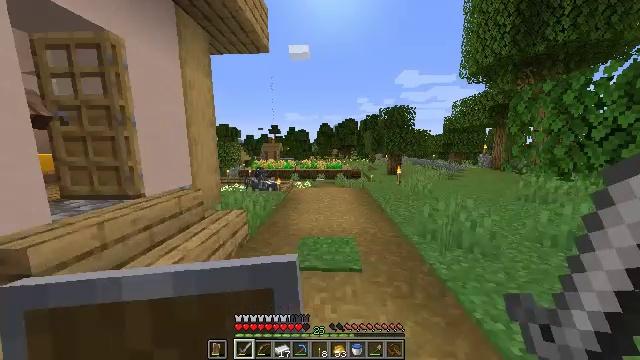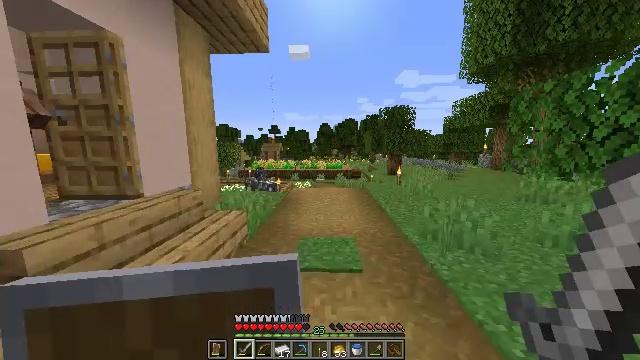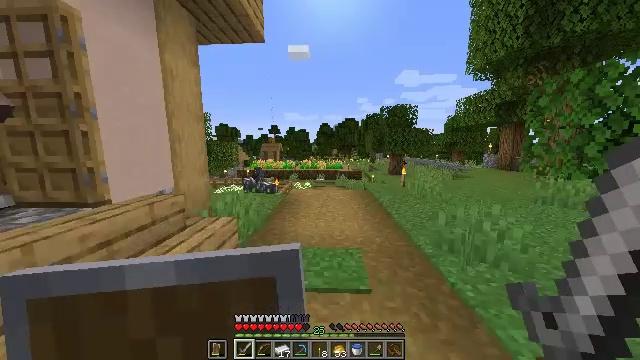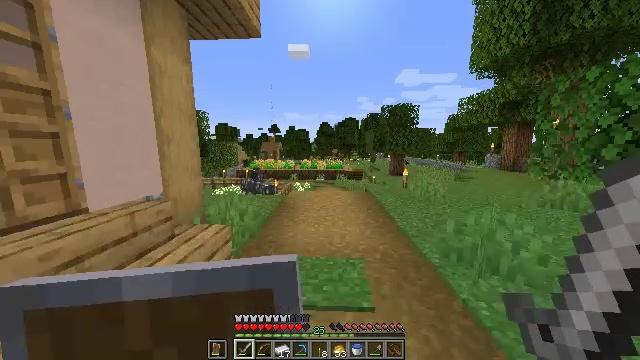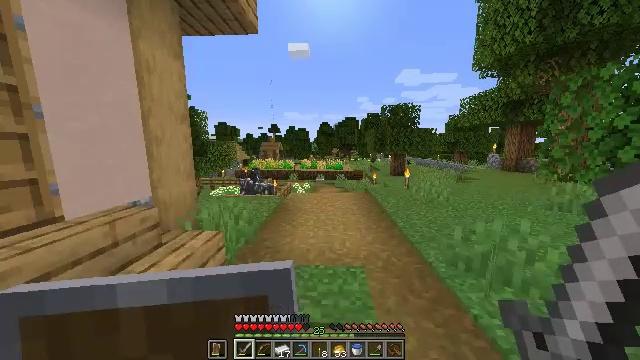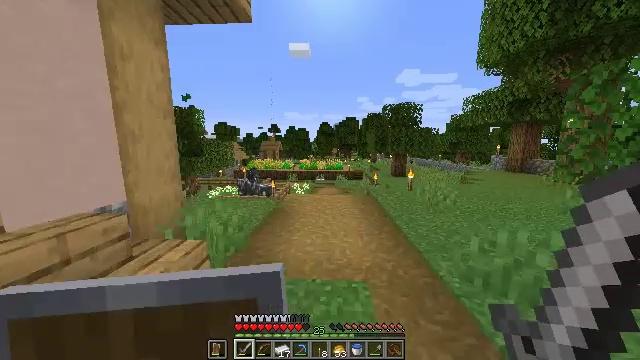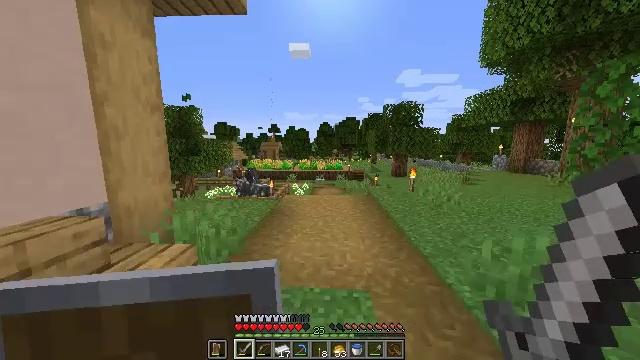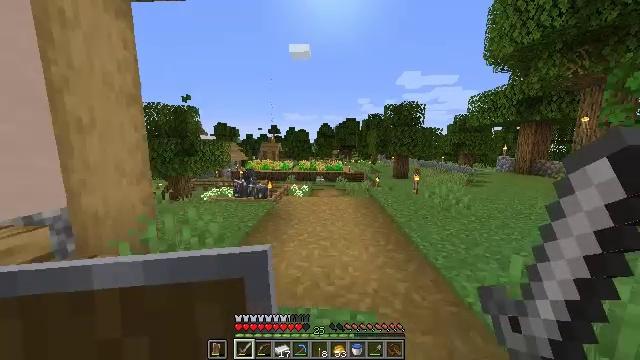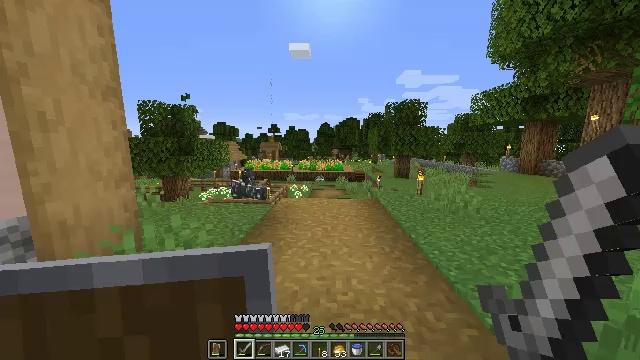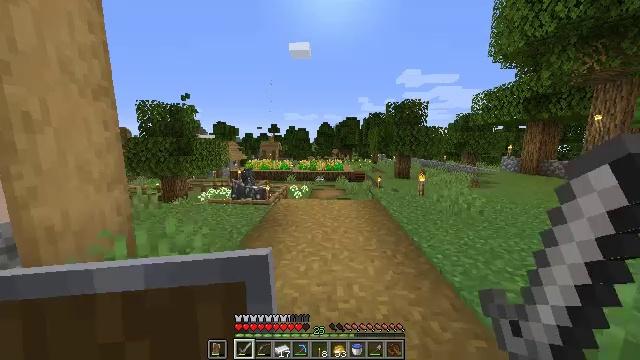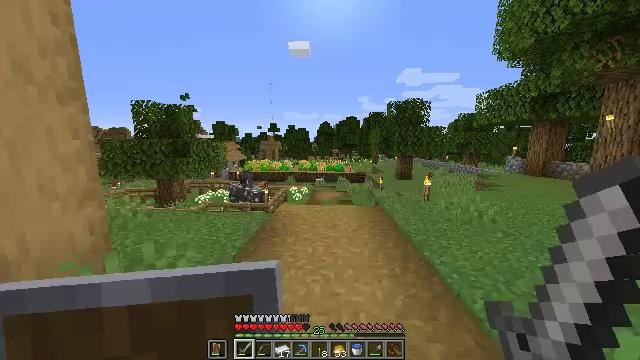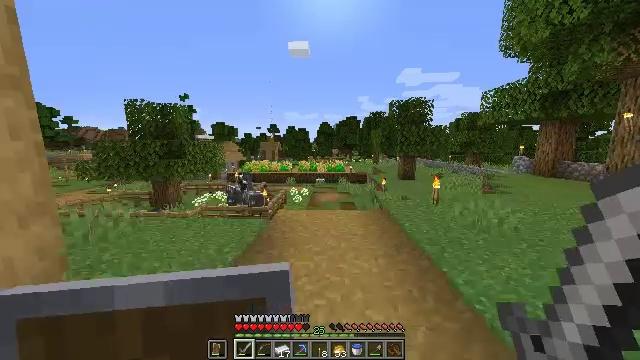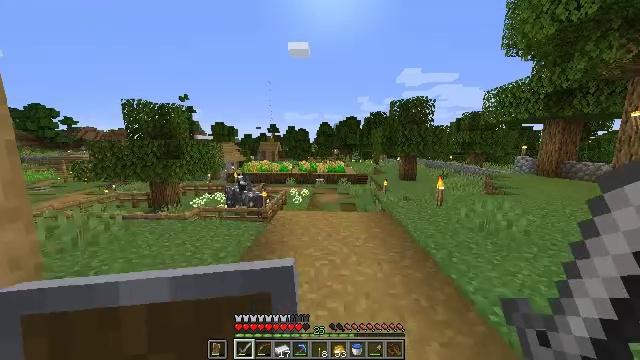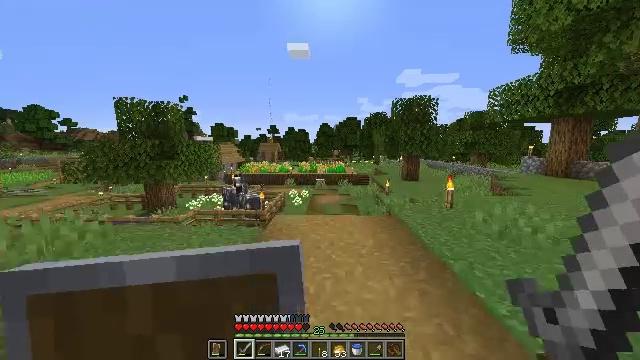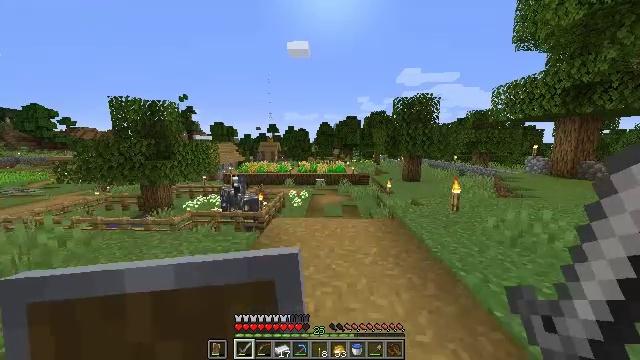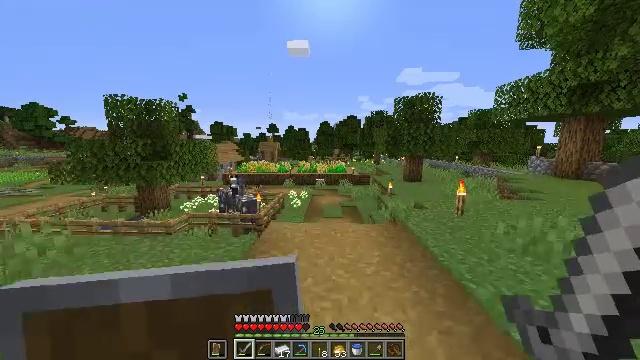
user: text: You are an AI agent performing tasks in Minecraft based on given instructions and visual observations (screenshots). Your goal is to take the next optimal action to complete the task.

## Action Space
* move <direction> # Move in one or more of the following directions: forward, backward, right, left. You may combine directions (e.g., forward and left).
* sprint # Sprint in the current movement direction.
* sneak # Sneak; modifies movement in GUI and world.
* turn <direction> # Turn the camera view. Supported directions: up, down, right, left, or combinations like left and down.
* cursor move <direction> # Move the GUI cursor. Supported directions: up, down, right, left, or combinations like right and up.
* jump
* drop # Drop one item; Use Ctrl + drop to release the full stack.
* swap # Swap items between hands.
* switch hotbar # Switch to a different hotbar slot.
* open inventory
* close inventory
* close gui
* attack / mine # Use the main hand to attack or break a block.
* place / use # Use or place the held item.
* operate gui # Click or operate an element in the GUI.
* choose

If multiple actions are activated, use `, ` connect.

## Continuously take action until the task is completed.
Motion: motion action
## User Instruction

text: Interact with the crafting table to make a coal block.
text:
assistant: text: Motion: move forward, sprint
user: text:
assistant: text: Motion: move forward
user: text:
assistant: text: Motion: move forward
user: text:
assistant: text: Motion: move forward
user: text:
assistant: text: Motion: move forward
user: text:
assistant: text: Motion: move forward
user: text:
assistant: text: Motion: move forward
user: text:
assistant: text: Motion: move forward
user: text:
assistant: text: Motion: move forward
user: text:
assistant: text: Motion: move forward
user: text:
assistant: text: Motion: move forward
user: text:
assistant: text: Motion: move forward
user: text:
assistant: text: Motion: move forward
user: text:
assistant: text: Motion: move forward
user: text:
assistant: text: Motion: move forward
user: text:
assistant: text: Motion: move forward
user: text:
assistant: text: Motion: move forward
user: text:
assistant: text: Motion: move forward
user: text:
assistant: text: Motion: move forward
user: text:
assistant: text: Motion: move forward
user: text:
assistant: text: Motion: move forward
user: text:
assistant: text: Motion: move forward
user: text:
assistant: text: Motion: move forward
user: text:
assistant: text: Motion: move forward
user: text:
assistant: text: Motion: move forward
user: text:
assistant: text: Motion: move forward
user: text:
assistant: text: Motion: move forward
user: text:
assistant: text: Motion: move forward, jump
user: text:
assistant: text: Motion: move forward, jump
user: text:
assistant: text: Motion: move forward, turn left